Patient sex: M
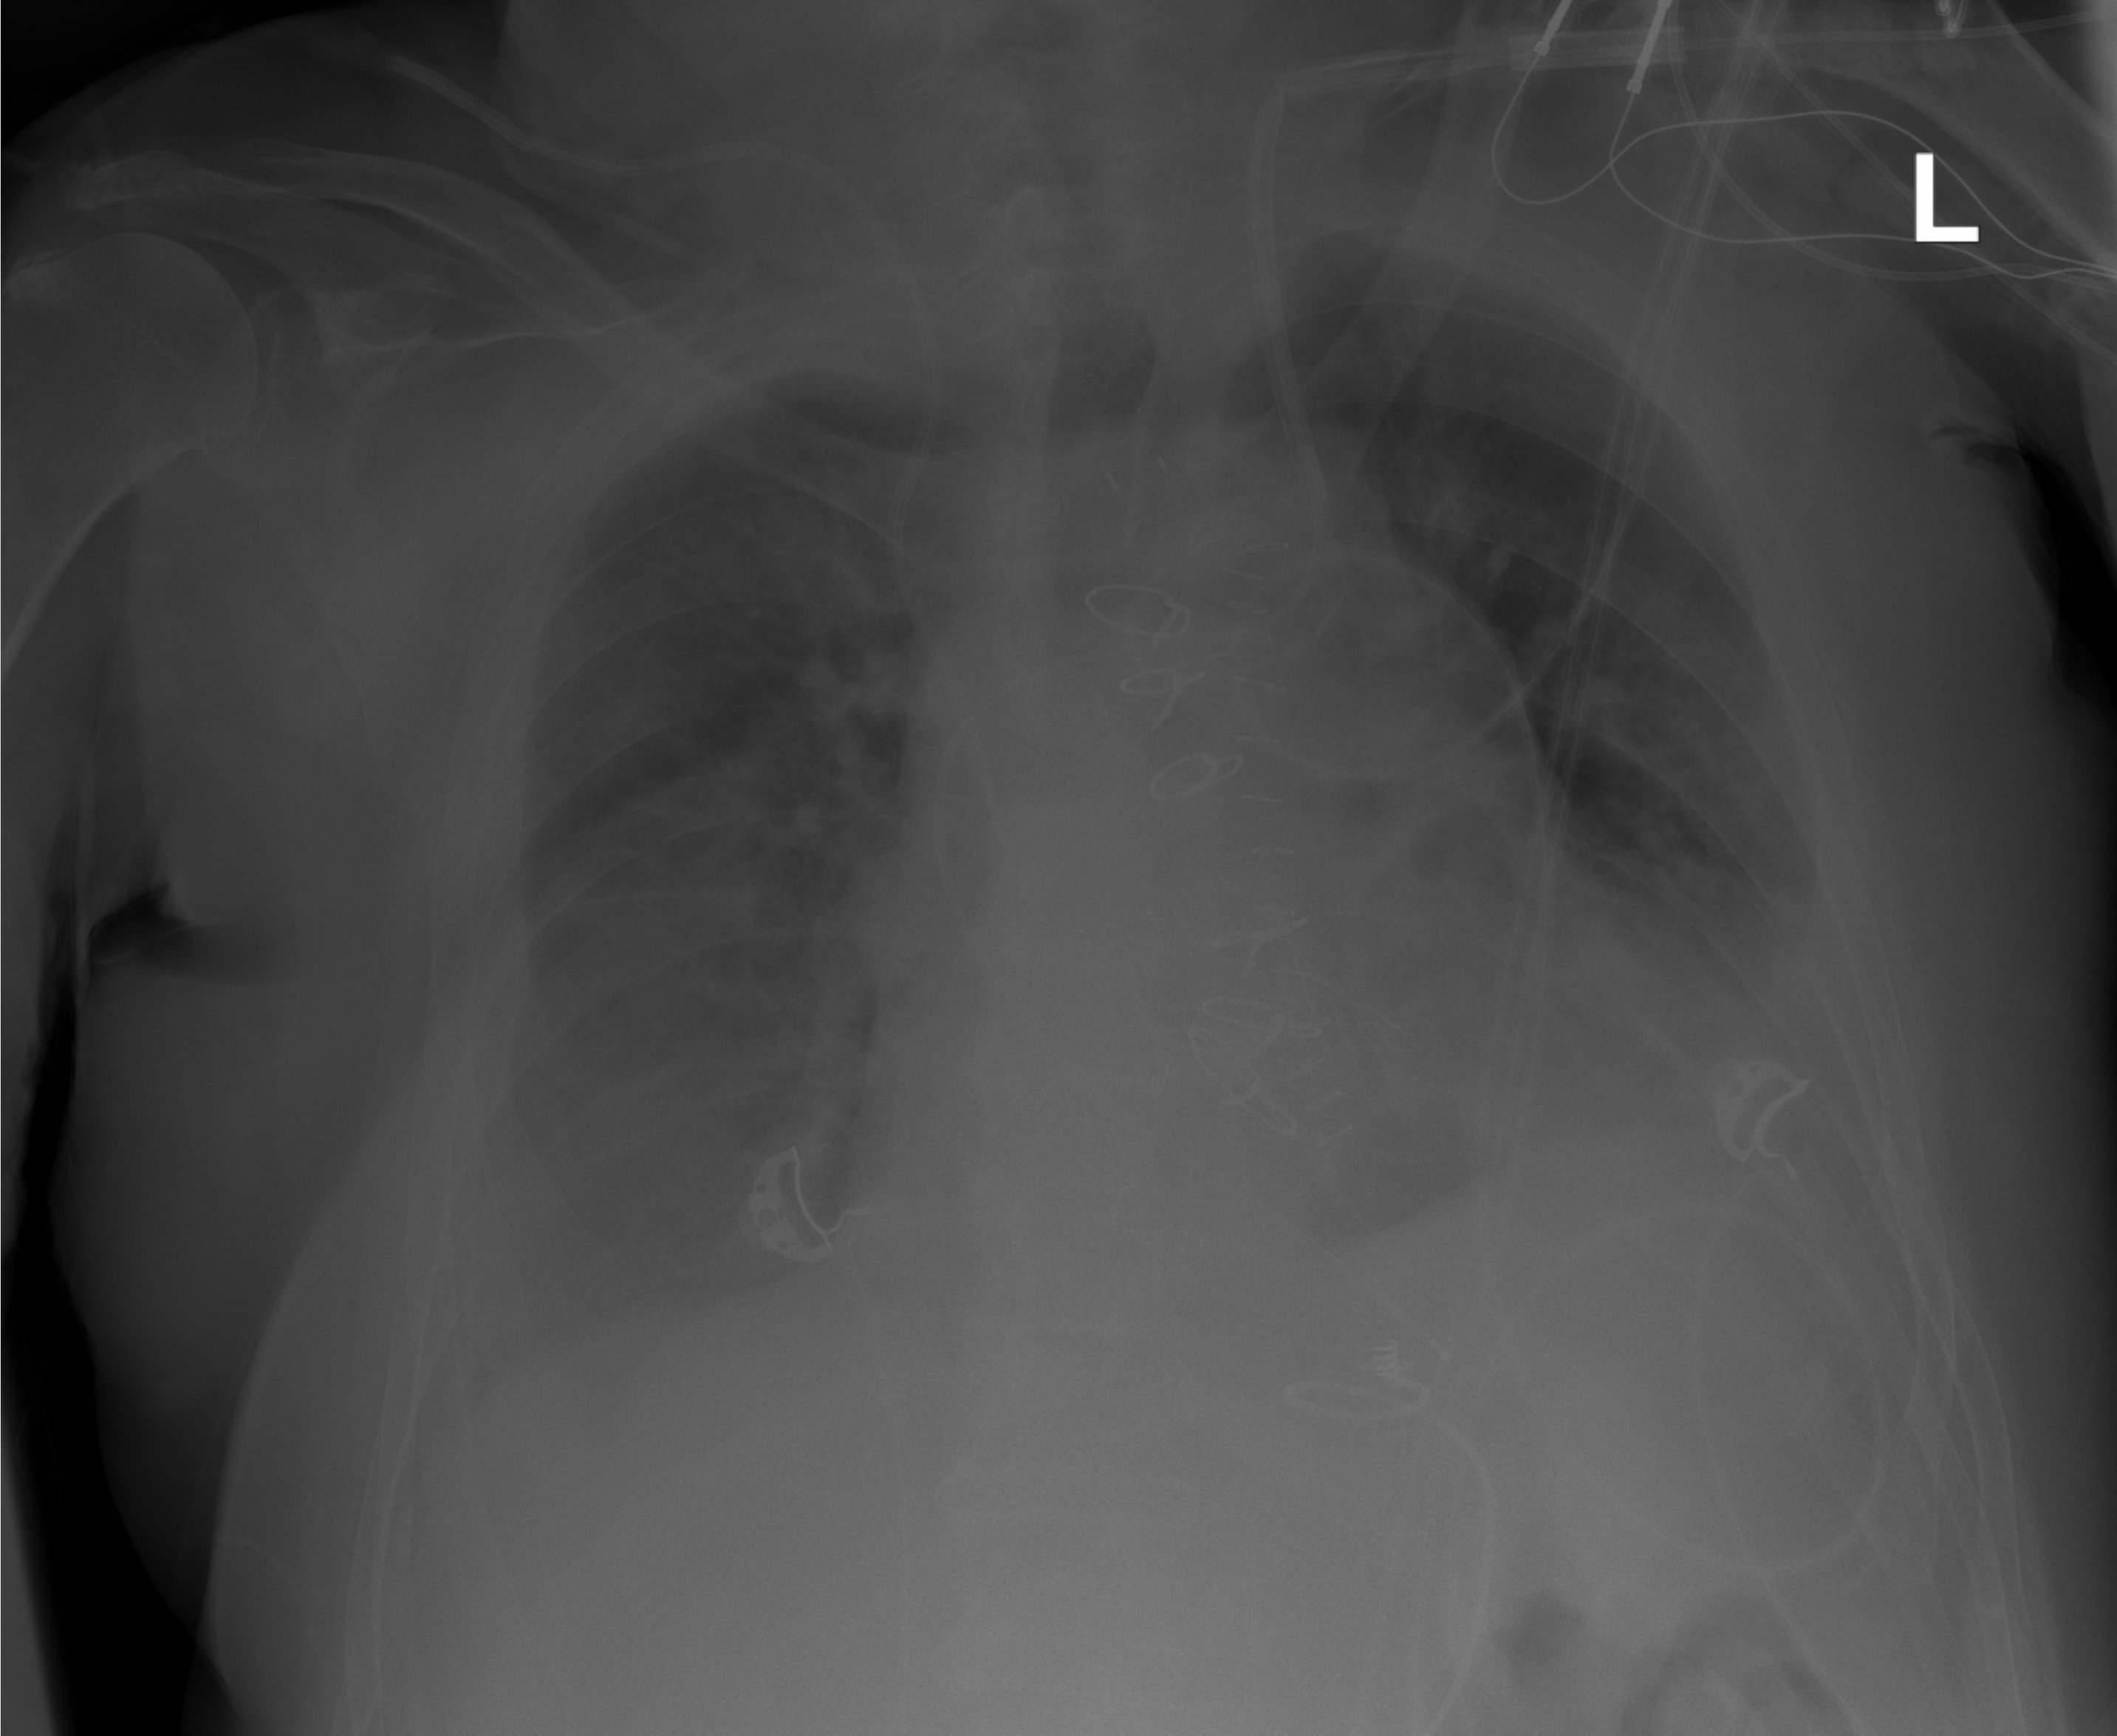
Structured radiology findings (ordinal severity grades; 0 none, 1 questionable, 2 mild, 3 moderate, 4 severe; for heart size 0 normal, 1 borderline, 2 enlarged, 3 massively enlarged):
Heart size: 2
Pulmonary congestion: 0
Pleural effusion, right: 1
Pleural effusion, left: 2
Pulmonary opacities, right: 0
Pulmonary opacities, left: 0
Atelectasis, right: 0
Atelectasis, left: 2